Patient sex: M
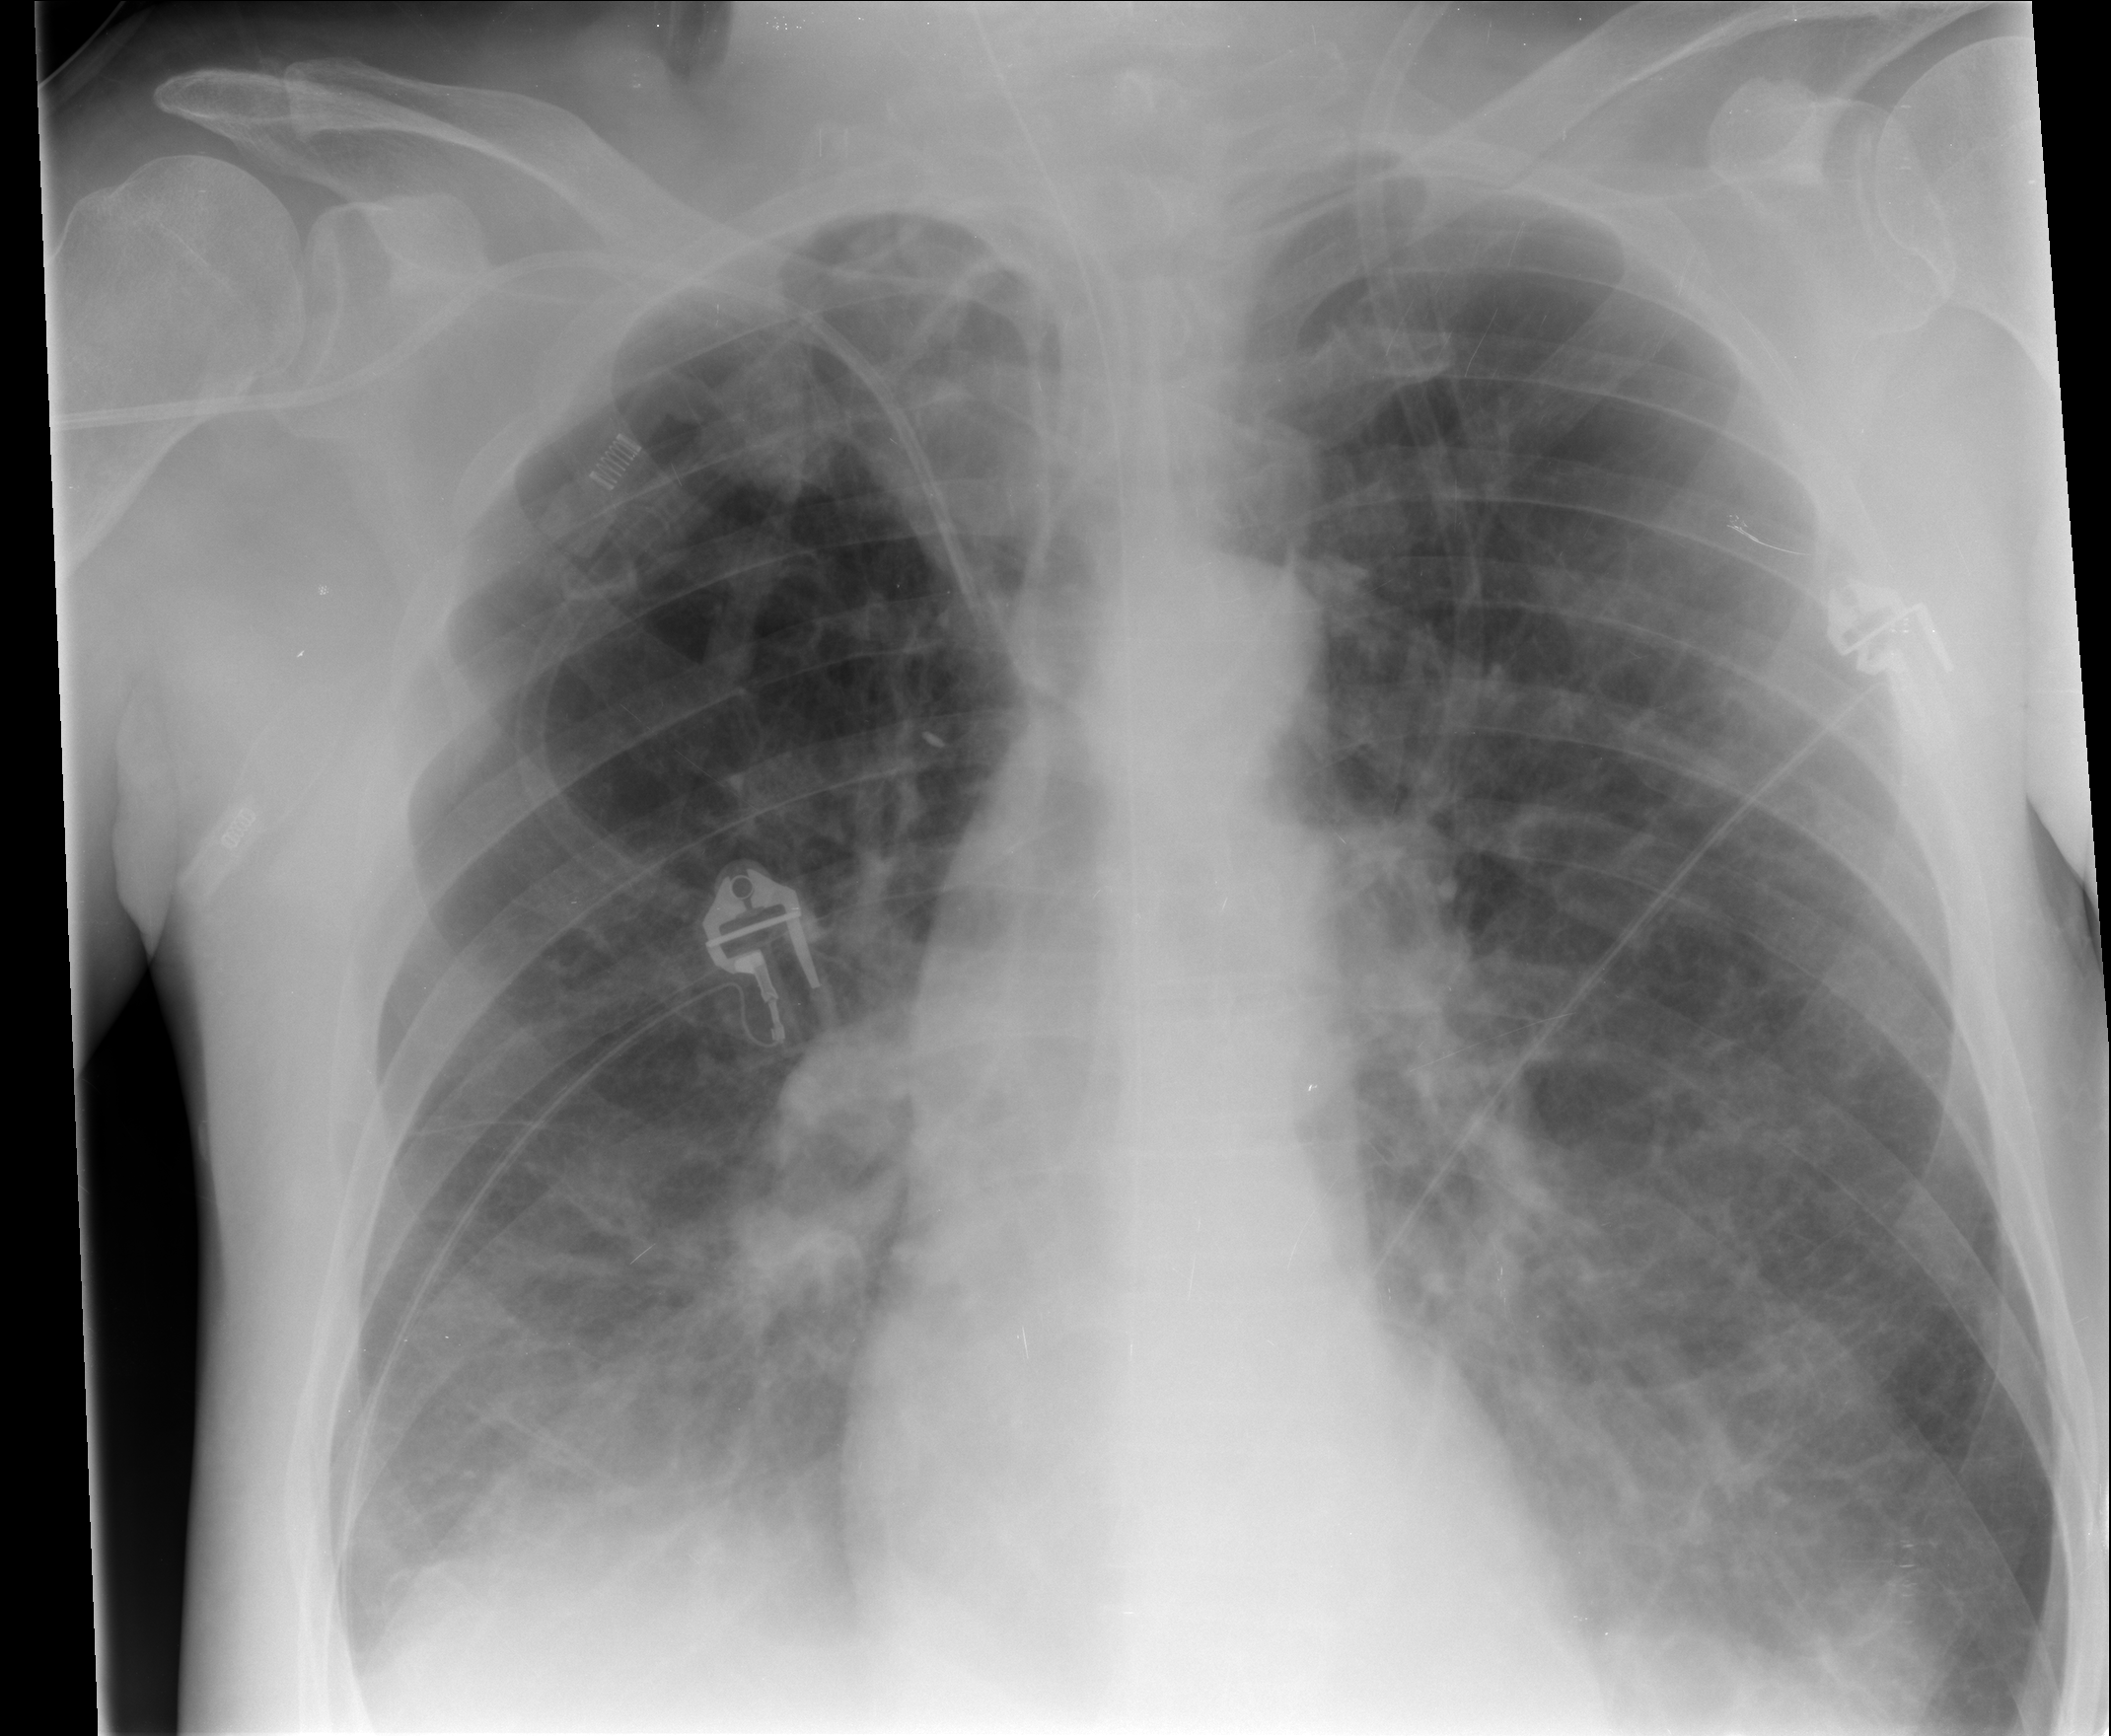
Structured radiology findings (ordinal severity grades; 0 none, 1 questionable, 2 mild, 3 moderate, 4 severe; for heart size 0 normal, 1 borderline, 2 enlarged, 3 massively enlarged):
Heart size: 0
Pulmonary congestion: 2
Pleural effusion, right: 2
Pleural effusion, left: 1
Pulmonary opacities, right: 2
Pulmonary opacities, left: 2
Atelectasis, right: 2
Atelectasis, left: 2